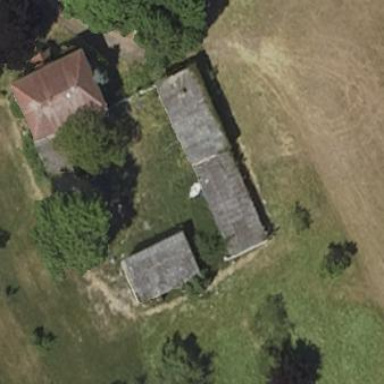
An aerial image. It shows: Shed building.